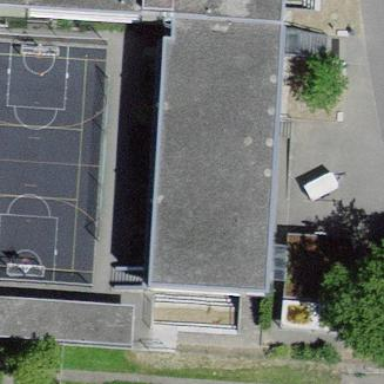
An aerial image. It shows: Flat-roofed building.